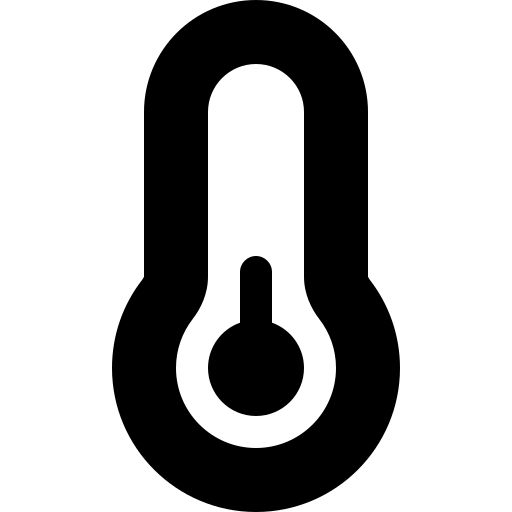
Tags: icon, FontAwesome, fa-icon, solid, temperature, quarter